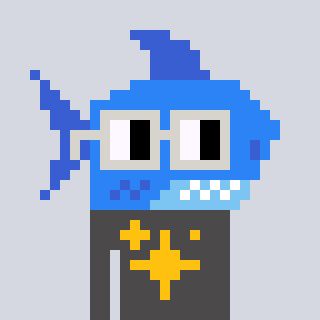
a pixel art character with square light gray glasses, a shark-shaped head and a grayscale-colored body on a cool background